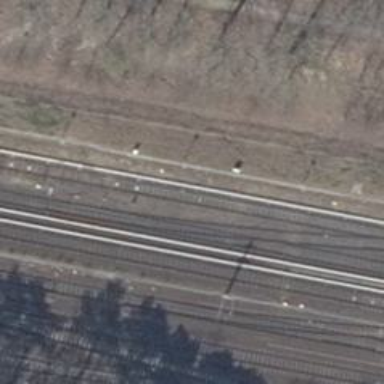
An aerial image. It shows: Railway signal.